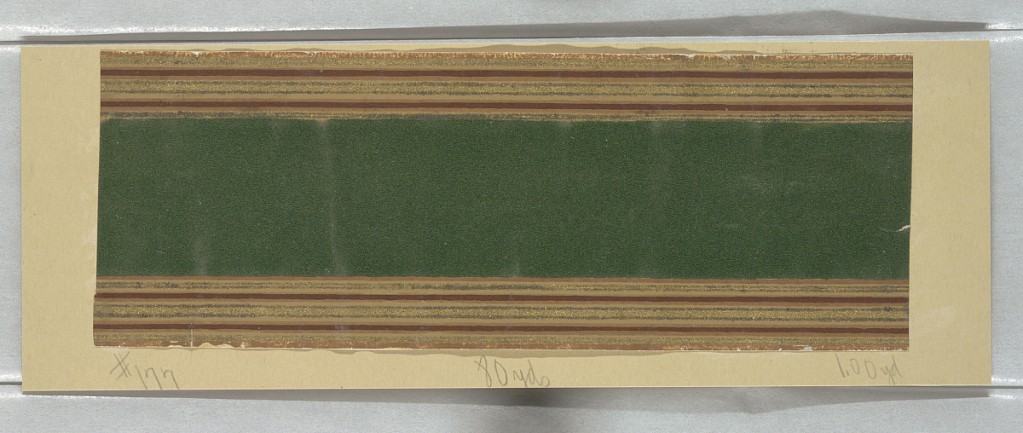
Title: Border
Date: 1850–1900
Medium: Block printed and flocked paper
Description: Printed architectural molding with gild edge bands at top and bottom edges, green flocked center band.

H# 177 (B)
H# 179 (A)
H# 180 (C)
H# 181 (D)